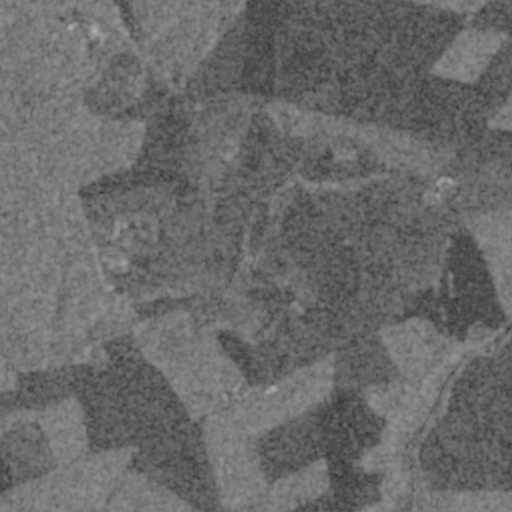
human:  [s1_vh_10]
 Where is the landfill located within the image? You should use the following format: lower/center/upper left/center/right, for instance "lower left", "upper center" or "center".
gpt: The landfill is located in the center left of the image.
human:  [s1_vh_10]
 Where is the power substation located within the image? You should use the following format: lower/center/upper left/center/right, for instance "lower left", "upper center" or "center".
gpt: The power substation is located in the upper right of the image.
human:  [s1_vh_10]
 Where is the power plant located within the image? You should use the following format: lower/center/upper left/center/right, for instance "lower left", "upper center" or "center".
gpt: There is no power plant in the image.

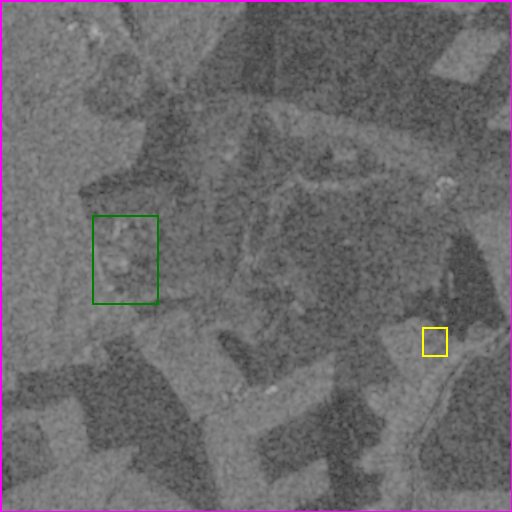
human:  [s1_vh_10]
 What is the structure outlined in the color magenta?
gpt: The structure outlined in magenta is a crop field.
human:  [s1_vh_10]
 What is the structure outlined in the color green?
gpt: The structure outlined in green is a landfill.
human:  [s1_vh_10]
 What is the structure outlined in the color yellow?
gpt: The structure outlined in yellow is a park.
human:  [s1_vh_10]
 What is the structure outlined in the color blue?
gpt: There is no blue outline.